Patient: sex F, age 70
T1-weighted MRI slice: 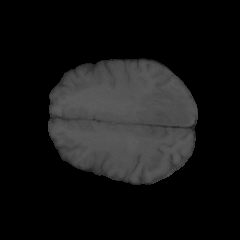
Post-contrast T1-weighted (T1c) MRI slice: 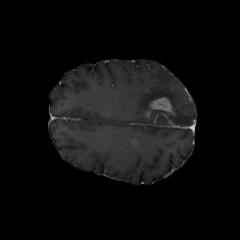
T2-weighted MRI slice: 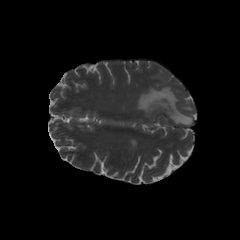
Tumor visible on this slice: yes
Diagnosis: Glioblastoma, IDH-wildtype
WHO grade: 4